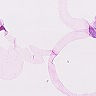
Metastatic tissue present: no